Brain MRI, t2w sequence, axial 2D slice.
Patient: age 23, sex F, weight 78 kg, height 1.78 m
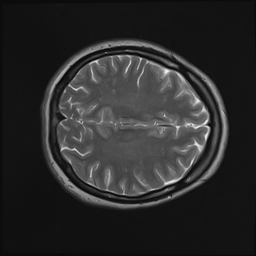